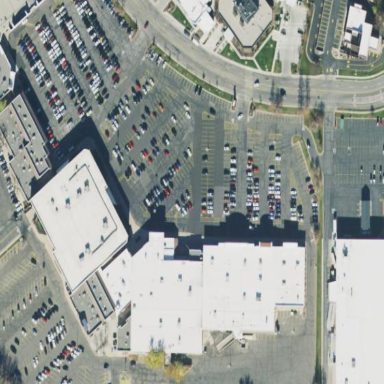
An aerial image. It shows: Retail area.